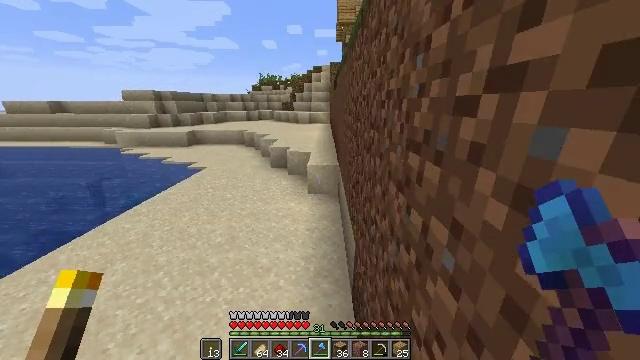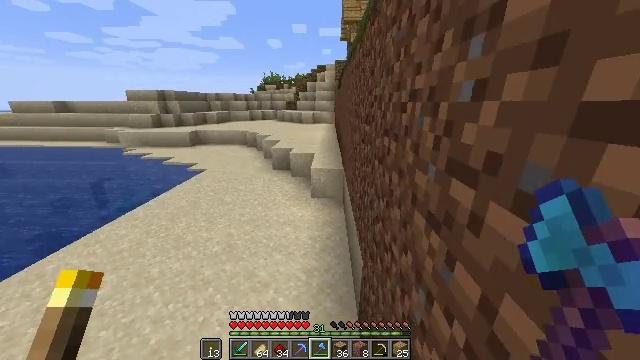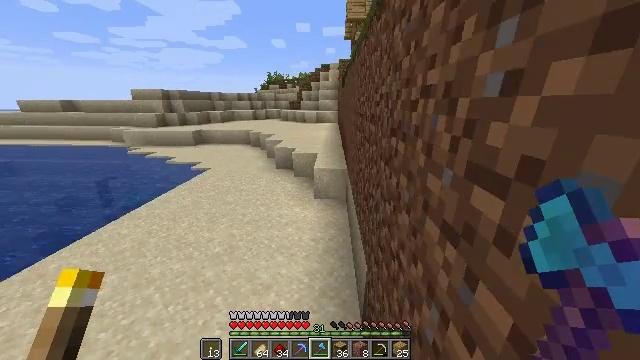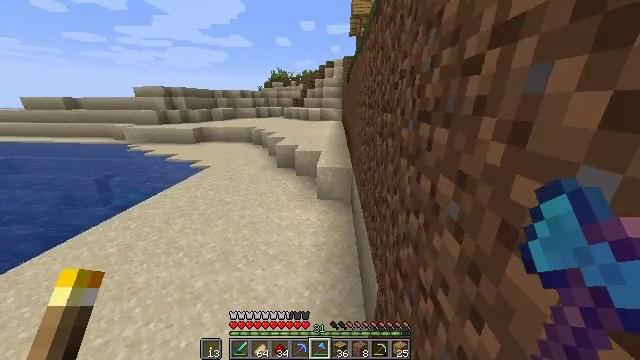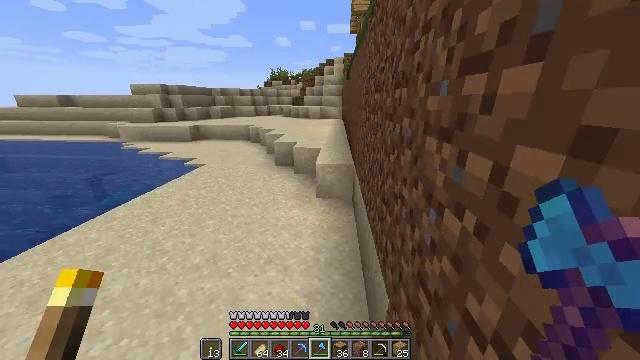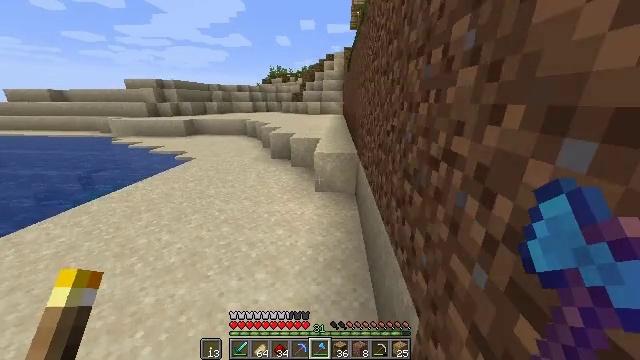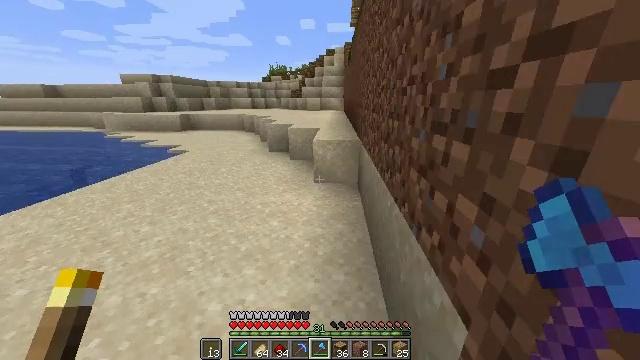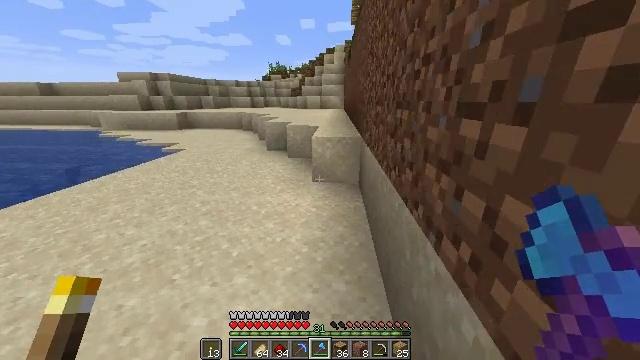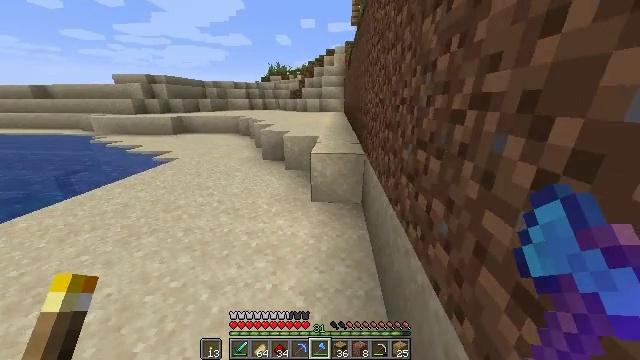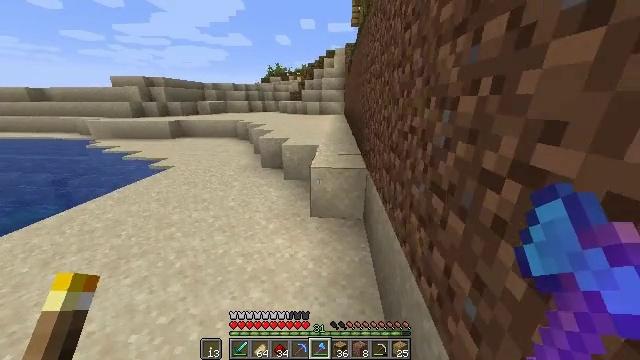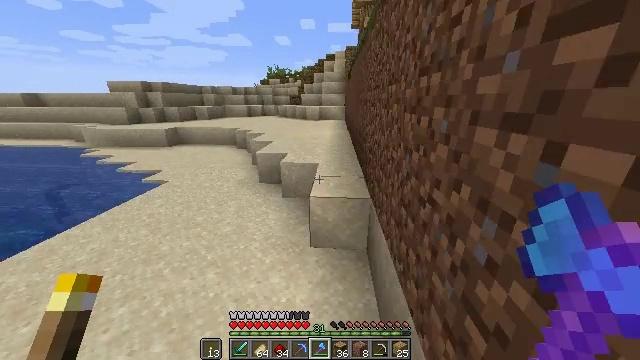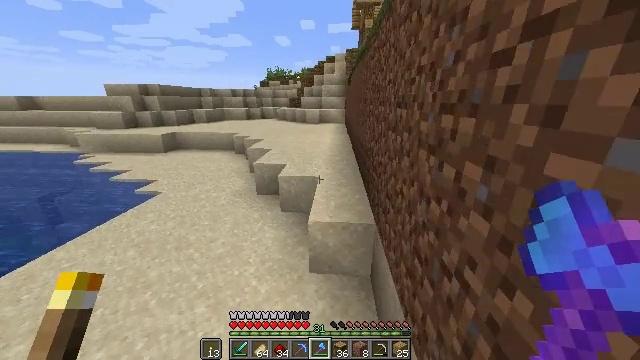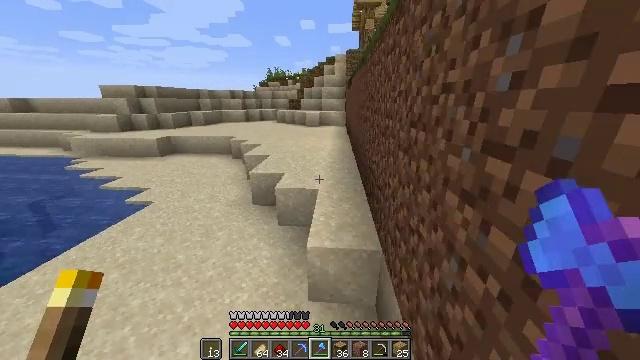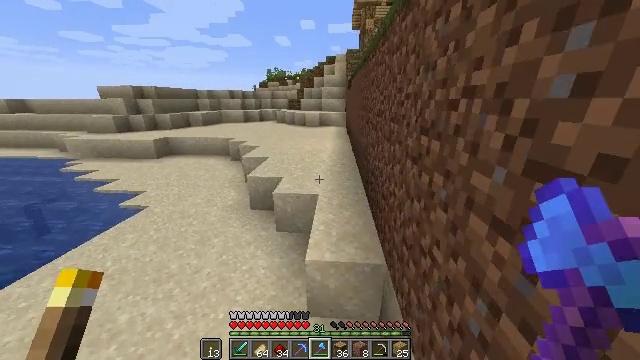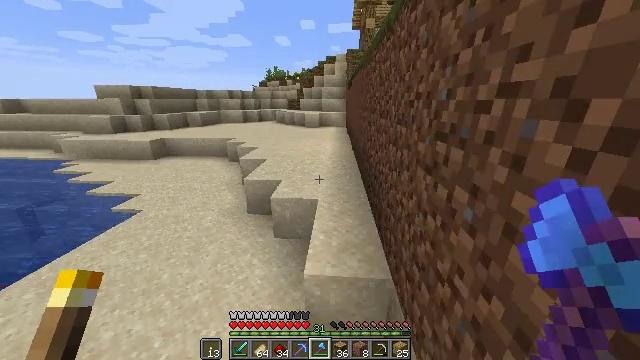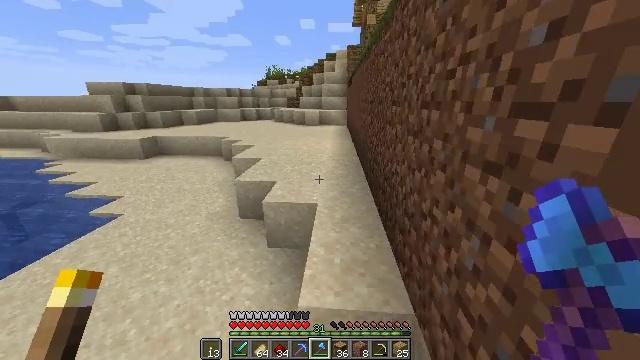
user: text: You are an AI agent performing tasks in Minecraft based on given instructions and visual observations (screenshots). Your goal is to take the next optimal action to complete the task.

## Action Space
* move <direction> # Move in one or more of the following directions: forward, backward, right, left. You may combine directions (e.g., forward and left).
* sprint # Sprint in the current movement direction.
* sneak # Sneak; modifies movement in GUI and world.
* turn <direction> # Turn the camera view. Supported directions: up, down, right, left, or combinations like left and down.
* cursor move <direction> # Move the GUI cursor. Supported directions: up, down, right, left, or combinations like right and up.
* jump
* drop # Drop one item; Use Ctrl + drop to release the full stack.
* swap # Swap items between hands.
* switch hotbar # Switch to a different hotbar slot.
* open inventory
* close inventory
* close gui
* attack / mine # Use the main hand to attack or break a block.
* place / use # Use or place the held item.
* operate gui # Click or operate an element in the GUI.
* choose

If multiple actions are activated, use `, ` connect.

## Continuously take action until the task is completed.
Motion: motion action
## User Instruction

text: Mine the grass in the plains.
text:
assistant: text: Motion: move forward, turn left, jump
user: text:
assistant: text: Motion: move forward, jump
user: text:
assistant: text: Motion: move forward, sprint, turn left, jump
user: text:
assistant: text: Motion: move forward, sprint, jump
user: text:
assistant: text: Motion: move forward, sprint, jump
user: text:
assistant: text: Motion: move forward, sprint, jump
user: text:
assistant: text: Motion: move forward, sprint, jump
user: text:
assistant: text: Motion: move forward, jump
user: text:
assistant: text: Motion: move forward, jump
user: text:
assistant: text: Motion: move forward, sprint, jump
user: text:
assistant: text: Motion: move forward, sprint, jump
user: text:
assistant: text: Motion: move forward, sprint, jump
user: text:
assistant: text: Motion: move forward, jump
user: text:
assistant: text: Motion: move forward, jump
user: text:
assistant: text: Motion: move forward, jump
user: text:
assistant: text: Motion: move forward, jump
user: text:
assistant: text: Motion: move forward, jump
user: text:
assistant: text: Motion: move forward, sprint, turn right and up, jump
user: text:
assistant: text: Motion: move forward, sprint, turn up, jump
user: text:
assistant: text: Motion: move forward, sprint, turn up, jump
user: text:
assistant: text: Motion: move forward, jump
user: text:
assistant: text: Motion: move forward, jump
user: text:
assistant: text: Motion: move forward, jump
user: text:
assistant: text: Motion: move forward, jump
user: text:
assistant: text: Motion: move forward, sprint, jump
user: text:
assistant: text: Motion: move forward, sprint, jump
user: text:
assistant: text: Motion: move forward, sprint, jump
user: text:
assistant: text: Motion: move forward, sprint, turn right and up, jump
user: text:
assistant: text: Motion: move forward, turn up, jump
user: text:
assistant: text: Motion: move forward, jump